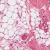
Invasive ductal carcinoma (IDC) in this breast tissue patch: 0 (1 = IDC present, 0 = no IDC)